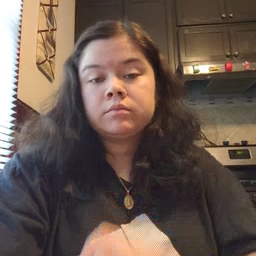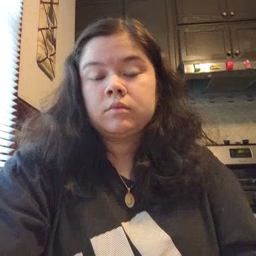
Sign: glasswindow